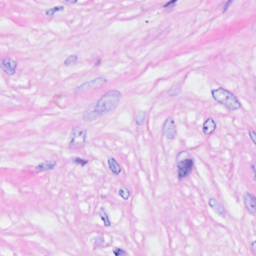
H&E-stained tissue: Breast